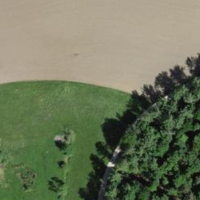
EUNIS habitat code: 52
Species observed at this site:
Cyperus esculentus